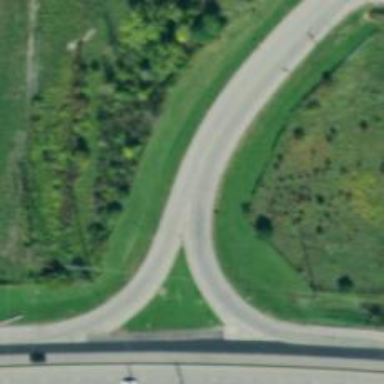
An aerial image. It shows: Asphalt trunk link road.